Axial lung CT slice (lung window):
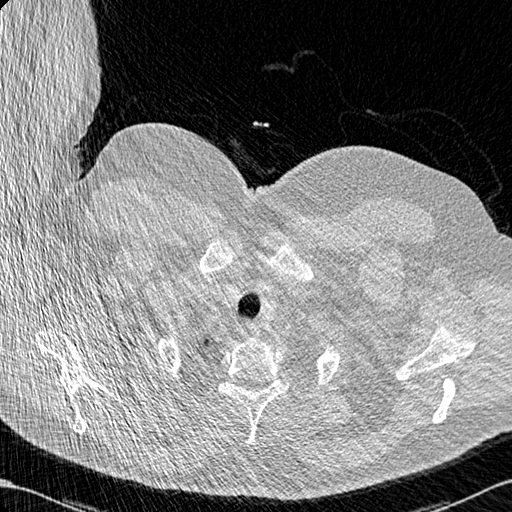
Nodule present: no